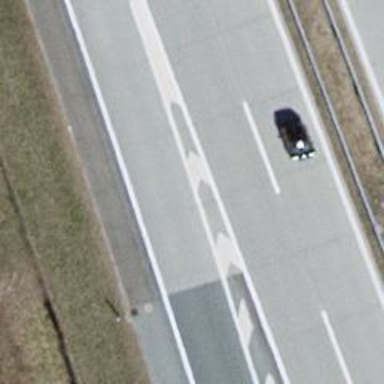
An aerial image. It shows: Asphalt motorway link.